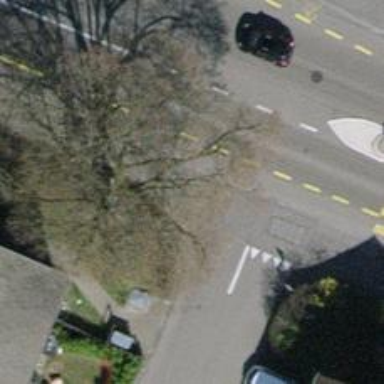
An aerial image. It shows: Urban area with trees.